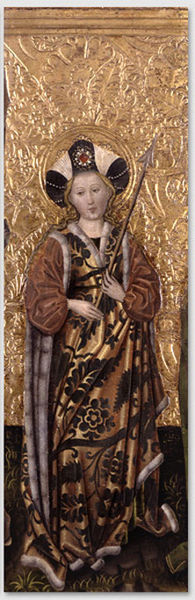
Titel: Die Heilige Ursula
Künstler: Malerfamilie Murer
Standort: Karlsruhe
Institution: Staatliche Kunsthalle Karlsruhe
Schlagwörter: chapeau, riche, femme, peinture, fille, église, mur, dore, chine, flèche, tapisserie, sainte, vetement, martyre, metal, reine, royal, or, princesse, auréole, égise, religieux